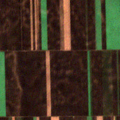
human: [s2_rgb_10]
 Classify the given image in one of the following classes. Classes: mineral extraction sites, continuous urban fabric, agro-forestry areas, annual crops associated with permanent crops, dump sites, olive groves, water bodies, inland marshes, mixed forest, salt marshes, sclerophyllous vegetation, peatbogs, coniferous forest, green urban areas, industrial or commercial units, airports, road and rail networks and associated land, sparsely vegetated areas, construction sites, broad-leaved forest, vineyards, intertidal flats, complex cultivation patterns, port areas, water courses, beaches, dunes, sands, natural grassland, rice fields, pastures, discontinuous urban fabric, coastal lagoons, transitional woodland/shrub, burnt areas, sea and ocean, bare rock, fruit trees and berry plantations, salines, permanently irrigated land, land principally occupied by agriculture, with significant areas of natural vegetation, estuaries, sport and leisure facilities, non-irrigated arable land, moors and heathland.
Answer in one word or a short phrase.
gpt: non-irrigated arable land